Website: crate-barrel
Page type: account-selection
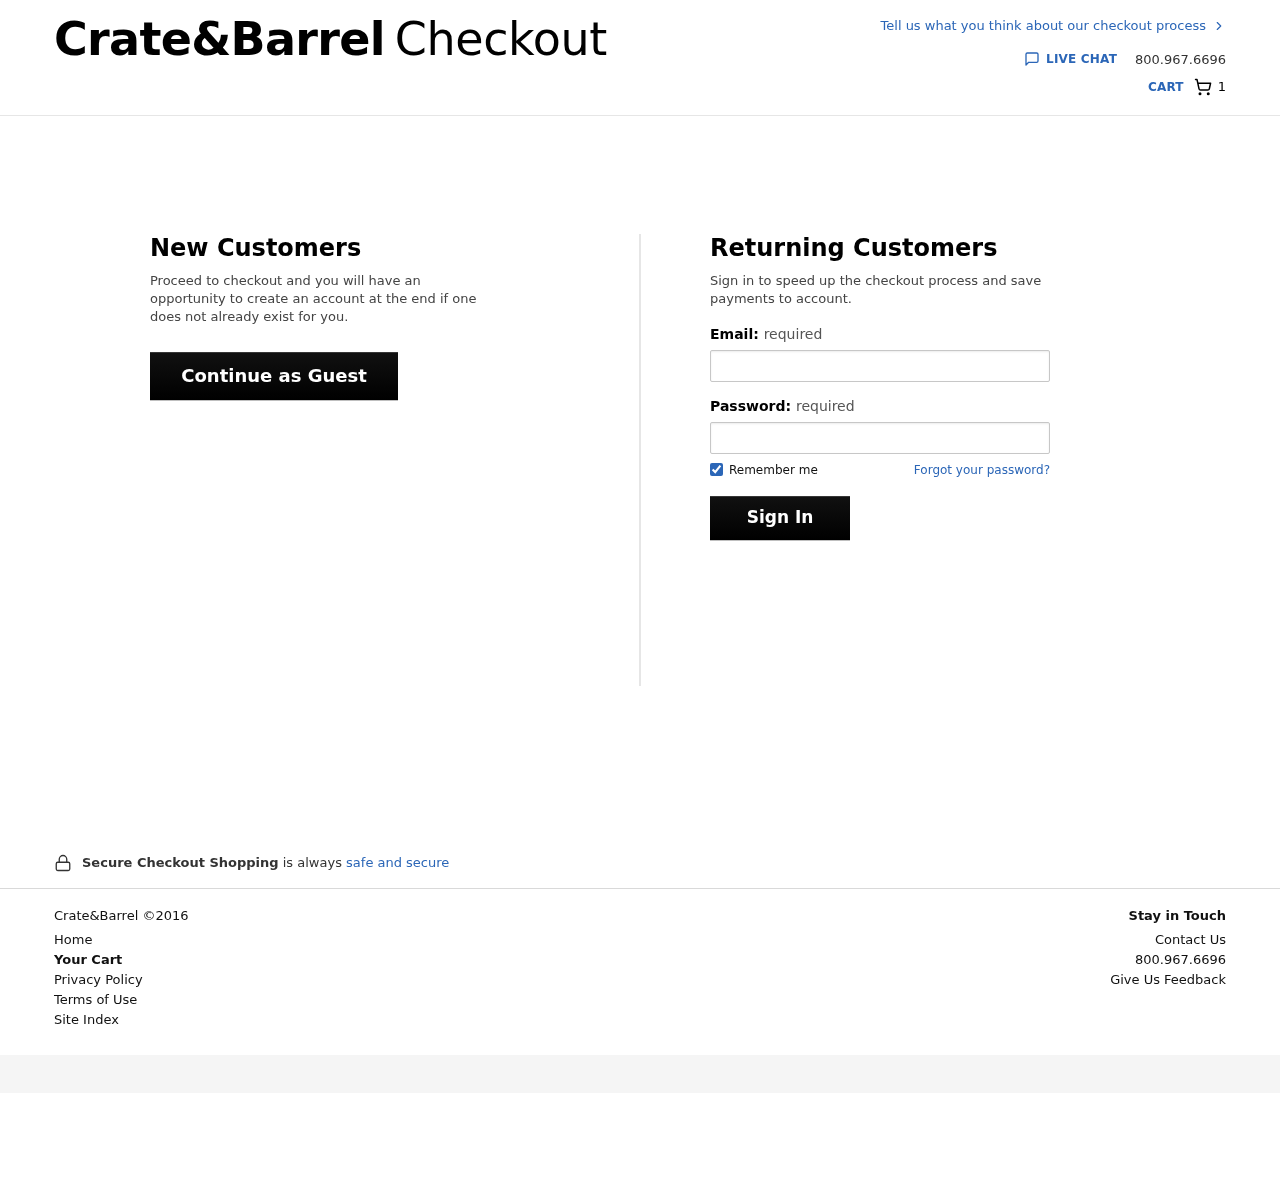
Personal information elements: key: PII_EMAIL
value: rlopez@yahoo.com
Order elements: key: ORDER_NUM_ITEMS
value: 1